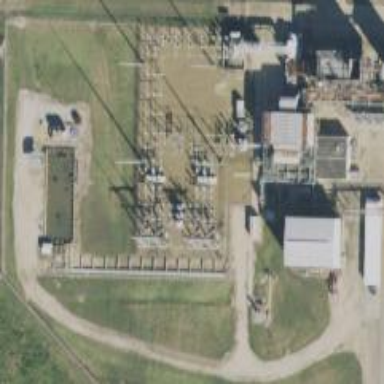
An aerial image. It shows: Switch for power supply.